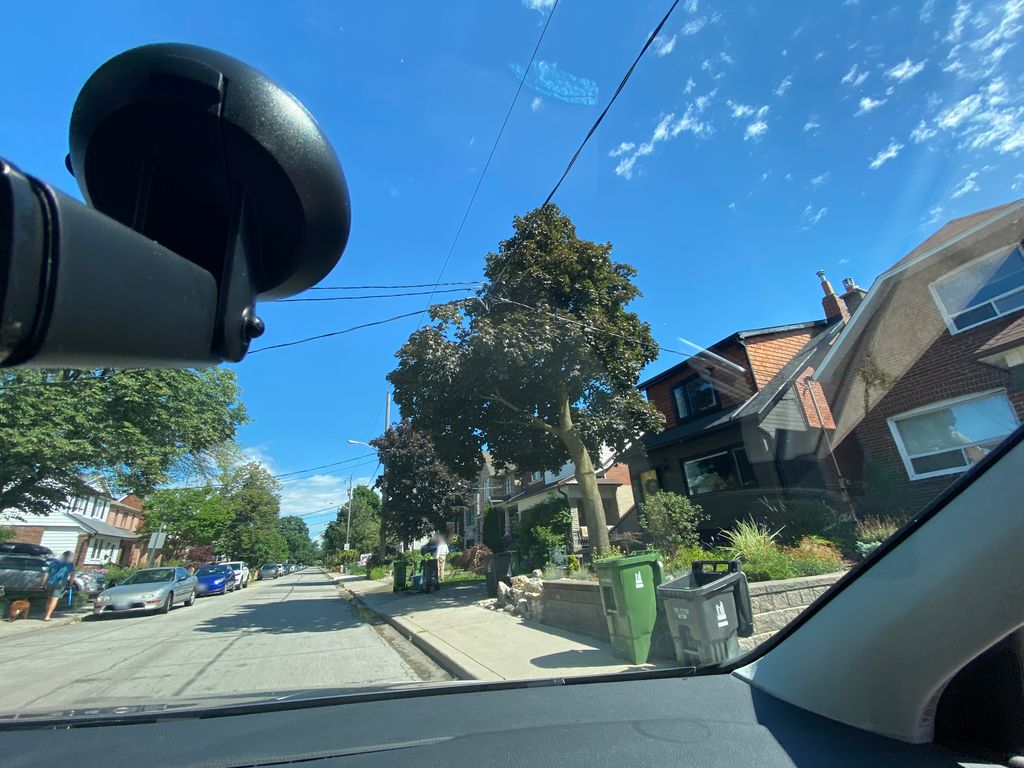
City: toronto